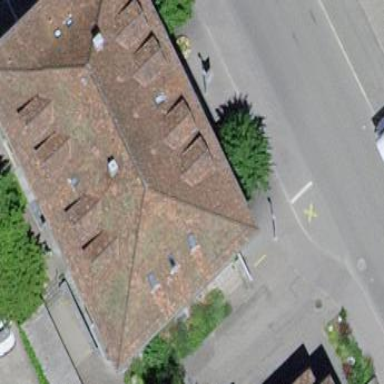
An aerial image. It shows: Village town hall with hipped roof shape.